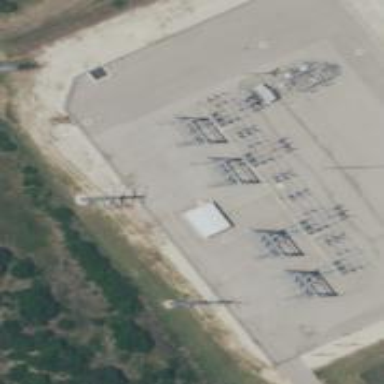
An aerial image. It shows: Switch for power supply.